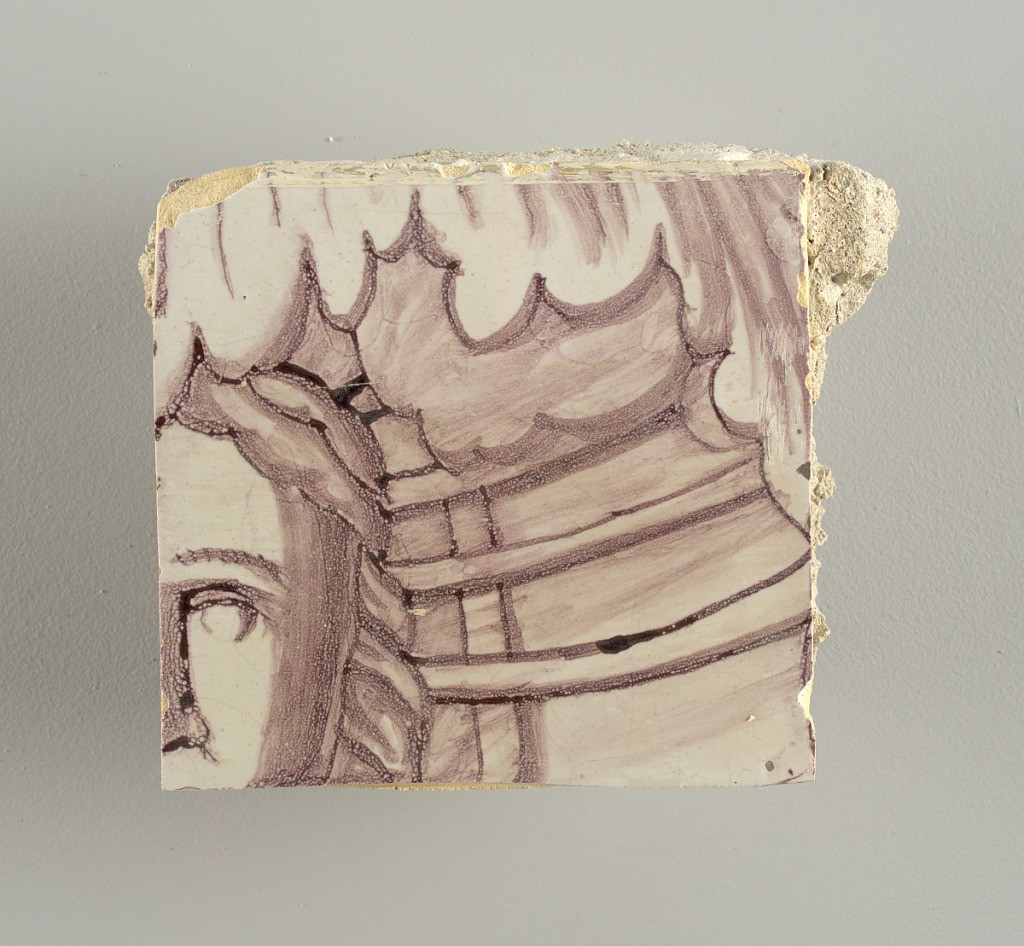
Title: Wall facing
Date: ca. 1725
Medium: Tin-glazed earthenware, underglaze
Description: Horizontal rectangle.  Thirty-seven tiles wide and twenty-one high with opening for door or window nineteen and one-half tiles high and twelve wide.  To left and right of opening, centered canopy above. Left, woman representing Hope, right, a sculputure urn.  Centered above opening, a mascaron.  Arabesque design of foliage.